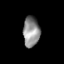
Tissue: skin
Cell type: Epithelial cells
Senescence score: 0.2086
Nuclear area (px): 495
Mean DAPI intensity: 141.404